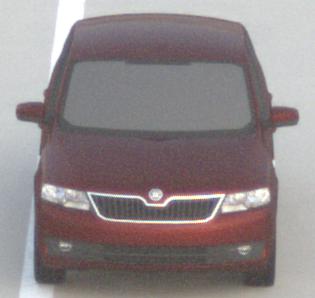
Make: Skoda
Model: Rapid
Detailed model: Rapid 1.2 Active Limousine
Model produced from: 2012/10
Model produced until: 2015/04
Doors: 5
Color: red
Road condition: dry road
Daytime: sunrise or sunset
Contrast: low contrast